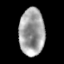
Tissue: skin
Cell type: Epithelial cells
Senescence score: 0.8092
Nuclear area (px): 1177
Mean DAPI intensity: 161.162